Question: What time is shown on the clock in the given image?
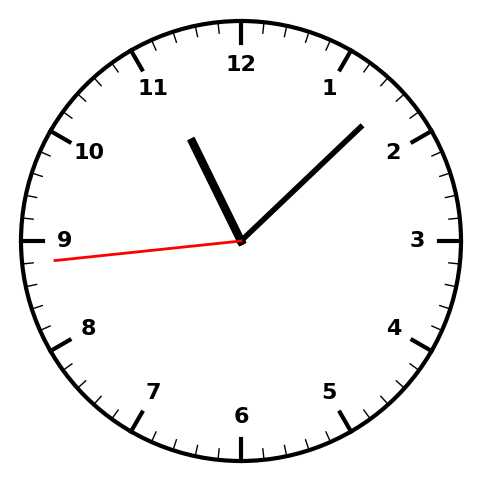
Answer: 11:07:44